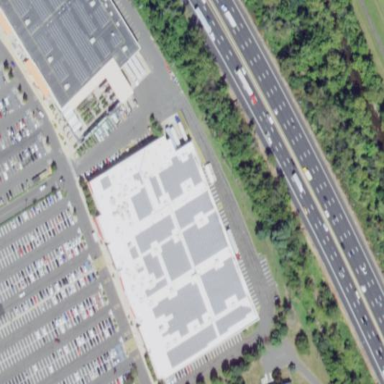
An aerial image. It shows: Retail building housing department store.